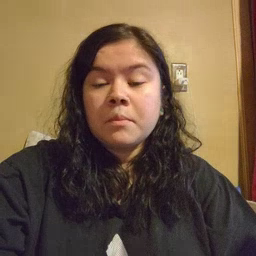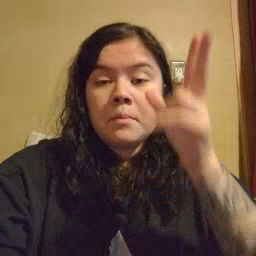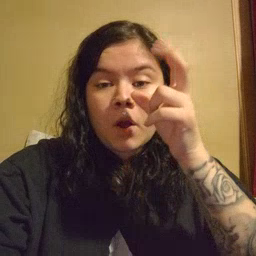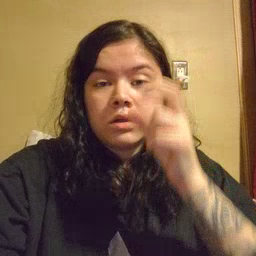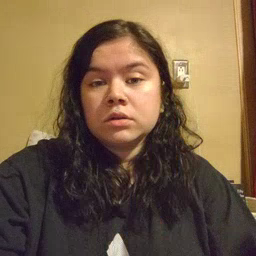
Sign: bug